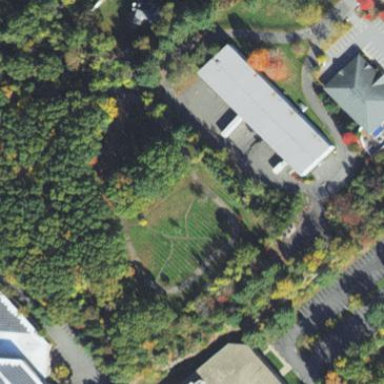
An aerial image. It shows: Cemetery with historical significance.